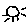
Label: sun